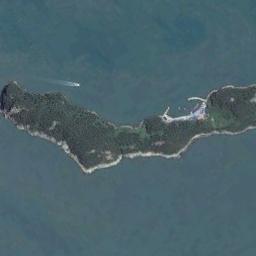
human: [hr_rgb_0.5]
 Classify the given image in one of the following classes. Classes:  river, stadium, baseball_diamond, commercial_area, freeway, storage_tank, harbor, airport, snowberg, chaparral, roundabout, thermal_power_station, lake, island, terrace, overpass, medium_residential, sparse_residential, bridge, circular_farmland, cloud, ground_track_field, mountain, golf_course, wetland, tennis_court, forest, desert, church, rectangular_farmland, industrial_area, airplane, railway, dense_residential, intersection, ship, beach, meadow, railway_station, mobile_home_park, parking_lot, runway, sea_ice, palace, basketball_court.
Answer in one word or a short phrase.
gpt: island